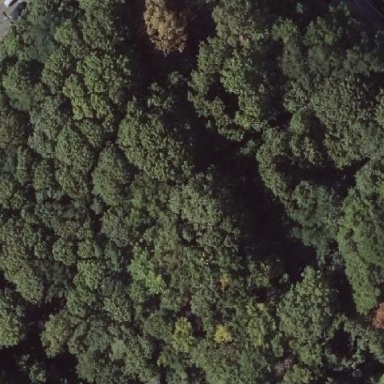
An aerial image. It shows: Mixed woodland area with various types of leaves.